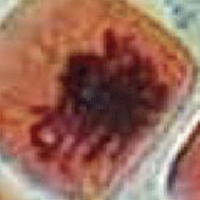
Label: metaphase